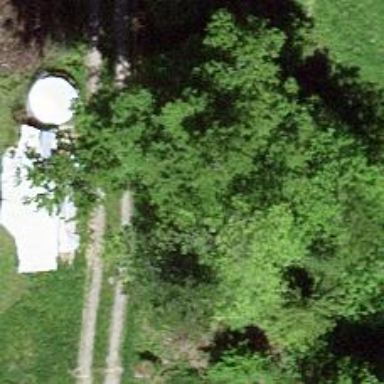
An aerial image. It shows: Culvert tunnel.